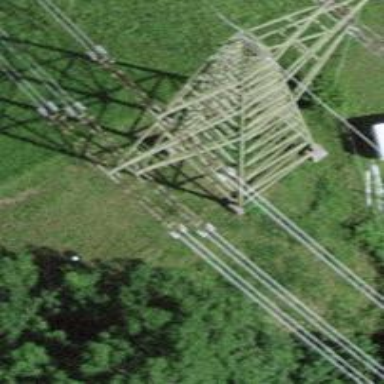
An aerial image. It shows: Power tower.